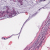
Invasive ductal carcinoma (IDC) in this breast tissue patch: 1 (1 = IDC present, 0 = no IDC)